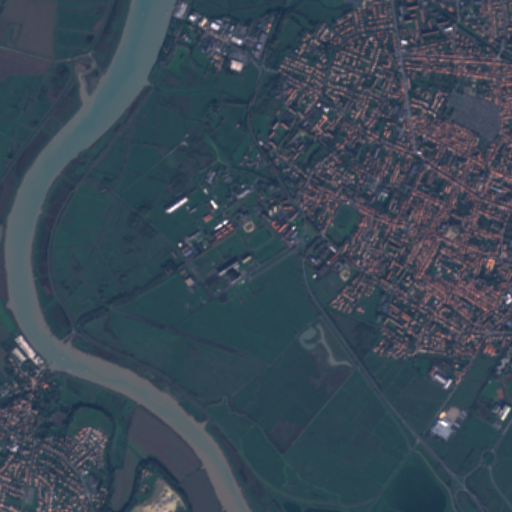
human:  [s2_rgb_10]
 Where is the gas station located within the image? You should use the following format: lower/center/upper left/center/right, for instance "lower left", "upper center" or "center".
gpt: The gas station is located in the lower left of the image.
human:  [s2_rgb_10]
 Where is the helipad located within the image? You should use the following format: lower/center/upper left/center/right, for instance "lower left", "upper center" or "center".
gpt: The helipad is located in the center of the image.
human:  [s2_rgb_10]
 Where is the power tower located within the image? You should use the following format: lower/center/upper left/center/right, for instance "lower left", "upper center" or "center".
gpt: The power tower is located in the upper center of the image.
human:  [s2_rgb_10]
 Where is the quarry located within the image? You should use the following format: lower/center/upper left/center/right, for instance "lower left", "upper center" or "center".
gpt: The quarry is located in the lower left of the image.
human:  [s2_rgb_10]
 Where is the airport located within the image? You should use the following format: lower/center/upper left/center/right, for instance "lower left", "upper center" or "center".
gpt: There is no airport in the image.